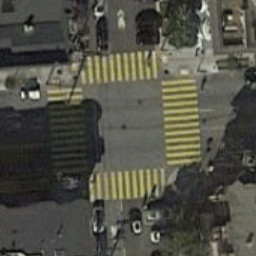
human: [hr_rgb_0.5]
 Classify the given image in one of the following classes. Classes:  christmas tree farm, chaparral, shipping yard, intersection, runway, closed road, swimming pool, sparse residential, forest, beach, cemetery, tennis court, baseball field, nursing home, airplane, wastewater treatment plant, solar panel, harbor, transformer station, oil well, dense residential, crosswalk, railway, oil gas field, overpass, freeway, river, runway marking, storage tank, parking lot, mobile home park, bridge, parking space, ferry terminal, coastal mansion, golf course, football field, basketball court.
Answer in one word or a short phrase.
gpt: crosswalk